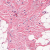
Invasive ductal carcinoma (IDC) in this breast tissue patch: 0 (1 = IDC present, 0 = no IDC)